Question: I'm trying to build custom URL as <URL> tells that it do, but after setup it, it gives me this error:
'''
Referenced file contains errors (http://ocpsoft.org/xml/ns/prettyfaces/ocpsoft-pretty-faces-3.3.3.xsd). For more information, right click on the message in the Problems View and select "Show Details..."
'''
This is how my 'web.xml' setup:
'''
<?xml version="1.0" encoding="UTF-8"?>
<web-app xmlns:xsi="http://www.w3.org/2001/XMLSchema-instance" xmlns="http://java.sun.com/xml/ns/javaee" xmlns:web="http://java.sun.com/xml/ns/javaee/web-app_2_5.xsd" xsi:schemaLocation="http://java.sun.com/xml/ns/javaee http://java.sun.com/xml/ns/javaee/web-app_3_0.xsd" id="WebApp_ID" version="3.0">
<display-name>BRAINSET</display-name>
<context-param>
<param-name>javax.faces.PROJECT_STAGE</param-name>
<param-value>Development</param-value>
</context-param>
<context-param>
<param-name>javax.faces.INTERPRET_EMPTY_STRING_SUBMITTED_VALUES_AS_NULL</param-name>
<param-value>true</param-value>
</context-param>
<welcome-file-list>
<welcome-file>index.xhtml</welcome-file>
</welcome-file-list>
<servlet>
<servlet-name>Faces Servlet</servlet-name>
<servlet-class>javax.faces.webapp.FacesServlet</servlet-class>
<load-on-startup>1</load-on-startup>
</servlet>
<servlet-mapping>
<servlet-name>Faces Servlet</servlet-name>
<url-pattern>*.xhtml</url-pattern>
</servlet-mapping>
<filter>
<filter-name>Pretty Filter</filter-name>
<filter-class>com.ocpsoft.pretty.PrettyFilter</filter-class>
<async-supported>true</async-supported>
</filter>
<filter-mapping>
<filter-name>Pretty Filter</filter-name>
<url-pattern>/*</url-pattern>
<dispatcher>FORWARD</dispatcher>
<dispatcher>REQUEST</dispatcher>
<dispatcher>ERROR</dispatcher>
<dispatcher>ASYNC</dispatcher>
</filter-mapping>
</web-app>
'''
And my 'pretty-config.xml' :
'''
<pretty-config xmlns="http://ocpsoft.org/prettyfaces/3.3.3"
xmlns:xsi="http://www.w3.org/2001/XMLSchema-instance"
xsi:schemaLocation="http://ocpsoft.org/prettyfaces/3.3.3
http://ocpsoft.org/xml/ns/prettyfaces/ocpsoft-pretty-faces-3.3.3.xsd">
<url-mapping id="home">
<pattern value="/home" />
<view-id value="/index.xhtml" />
</url-mapping>
'''
With this error I can't even deploy my app in 'Glassfish':
'''
Could not publish to the server.
java.lang.NullPointerException
'''
Any idea how to fix this ? Or should I look for another tool similar to 'prettyfaces' ?

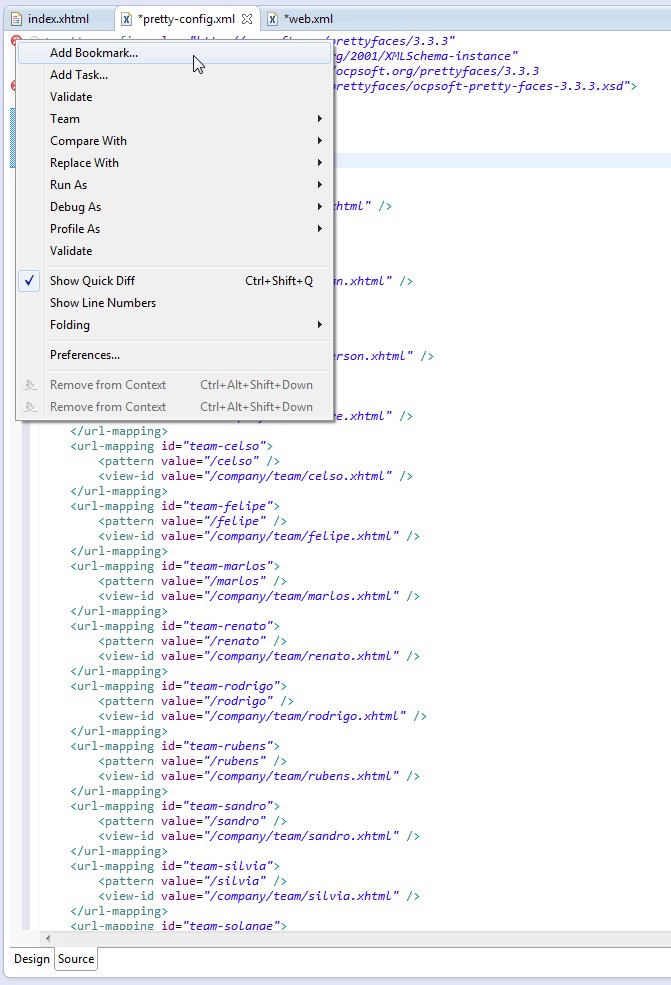
Answer: I don't think that this error is caused by PrettyFaces. The XML schema works fine in my Eclipse setup and I don't get any of these errors. And I'm pretty sure that the XSD file is valid.
You should have a look at the Eclipse log file ('WORKSPACE/.metadata/.log') to have a look if there is any exception thrown.
BTW: You could also try to remove the 'schemaLocation' element from your pretty-config.xml and check if this helps. PrettyFaces doesn't use the XSD schema when parsing the file. Something like this:
'''
<pretty-config xmlns="http://ocpsoft.org/prettyfaces/3.3.3">
...
</pretty-config>
'''